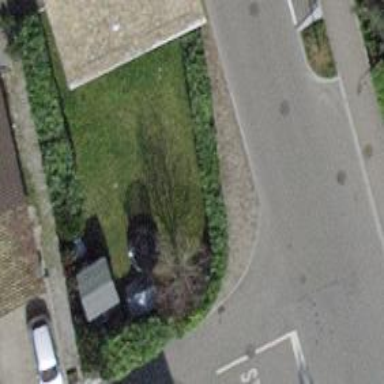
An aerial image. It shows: Sidewalk along the footway.